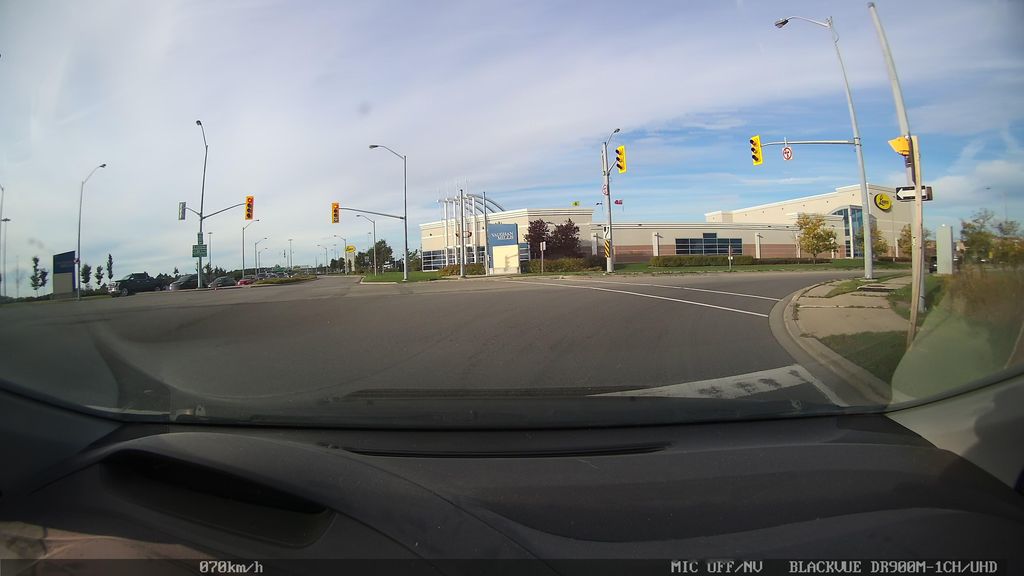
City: toronto